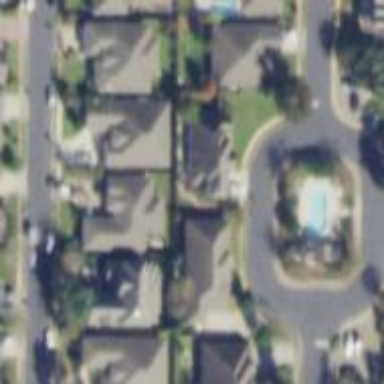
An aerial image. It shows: Residential area composed of single-family homes.